What has changed from the first image to the second?
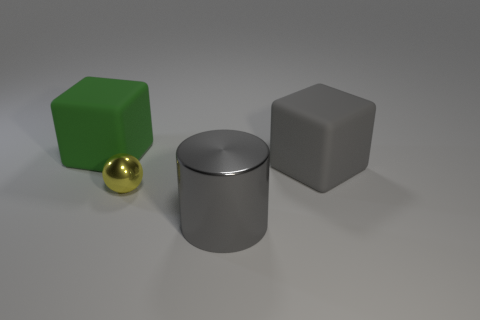
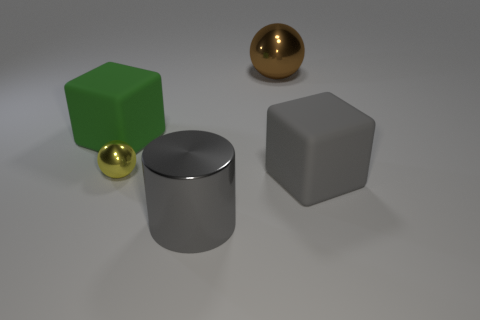
the large ball has been added
the big brown metal thing has been newly placed
the brown ball has appeared
the brown object has been newly placed
the big brown shiny ball behind the yellow object has been newly placed
the large brown metallic ball that is on the right side of the gray metal cylinder has been added
the large brown metallic ball behind the tiny shiny thing has been added